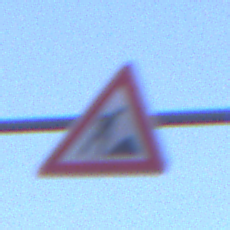
Verkehrszeichen: Arbeitsstelle
Umgebung: Outdoor, Nature
Tageszeit: SunriseSunset
Wetter: Clear
Licht: Natural
Jahreszeit: NotSpecified
Kontrast: LowContrast